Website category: sports
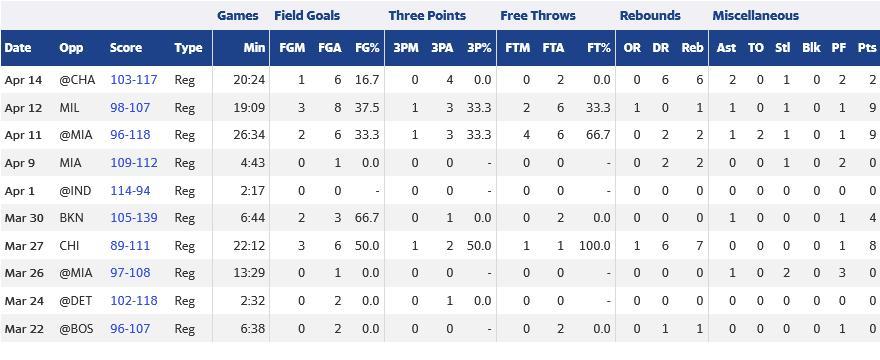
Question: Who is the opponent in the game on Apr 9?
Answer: MIA

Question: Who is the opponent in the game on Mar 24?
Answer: DET

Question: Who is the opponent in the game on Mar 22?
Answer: BOS

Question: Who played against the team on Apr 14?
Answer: CHA

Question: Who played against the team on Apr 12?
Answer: MIL

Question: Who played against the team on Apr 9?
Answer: MIA

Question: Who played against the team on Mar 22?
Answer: BOS

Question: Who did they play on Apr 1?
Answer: IND

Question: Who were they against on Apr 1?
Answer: IND

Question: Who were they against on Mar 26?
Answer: MIA

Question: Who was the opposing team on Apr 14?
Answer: CHA

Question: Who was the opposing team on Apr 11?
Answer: MIA

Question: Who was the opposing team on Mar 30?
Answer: BKN

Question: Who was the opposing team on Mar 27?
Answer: CHI

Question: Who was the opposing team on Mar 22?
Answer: BOS

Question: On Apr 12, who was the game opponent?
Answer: MIL

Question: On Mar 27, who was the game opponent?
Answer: CHI

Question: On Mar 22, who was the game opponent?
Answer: BOS

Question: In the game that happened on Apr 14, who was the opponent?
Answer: CHA

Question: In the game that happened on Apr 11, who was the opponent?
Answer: MIA

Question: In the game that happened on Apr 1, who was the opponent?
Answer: IND

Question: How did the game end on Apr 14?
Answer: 103-117

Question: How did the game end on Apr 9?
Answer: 109-112

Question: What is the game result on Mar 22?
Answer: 96-107

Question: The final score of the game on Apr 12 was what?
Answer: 98-107

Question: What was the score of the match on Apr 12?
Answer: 98-107

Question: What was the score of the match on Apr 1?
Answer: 114-94

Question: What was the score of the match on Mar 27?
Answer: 89-111

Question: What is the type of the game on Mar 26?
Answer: Reg

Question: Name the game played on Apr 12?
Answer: Reg

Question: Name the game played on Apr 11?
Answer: Reg

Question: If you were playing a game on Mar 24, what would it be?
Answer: Reg

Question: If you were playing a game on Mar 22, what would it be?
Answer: Reg

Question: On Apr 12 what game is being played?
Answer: Reg

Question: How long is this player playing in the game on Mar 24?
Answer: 2:32

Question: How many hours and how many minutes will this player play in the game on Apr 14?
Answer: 20:24

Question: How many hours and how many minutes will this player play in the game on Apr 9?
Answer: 4:43

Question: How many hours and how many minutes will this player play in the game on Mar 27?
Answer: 22:12

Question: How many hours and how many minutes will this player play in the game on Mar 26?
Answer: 13:29

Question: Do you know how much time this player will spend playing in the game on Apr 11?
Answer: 26:34

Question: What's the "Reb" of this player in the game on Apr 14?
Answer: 6

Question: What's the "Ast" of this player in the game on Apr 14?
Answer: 2

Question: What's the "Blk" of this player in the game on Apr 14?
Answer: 0

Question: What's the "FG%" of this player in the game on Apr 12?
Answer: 37.5

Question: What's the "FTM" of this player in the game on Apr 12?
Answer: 2

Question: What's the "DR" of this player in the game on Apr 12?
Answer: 0

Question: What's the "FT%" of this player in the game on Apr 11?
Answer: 66.7

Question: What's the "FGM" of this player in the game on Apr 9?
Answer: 0

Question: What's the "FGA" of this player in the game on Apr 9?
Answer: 1

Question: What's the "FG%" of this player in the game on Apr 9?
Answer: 0.0

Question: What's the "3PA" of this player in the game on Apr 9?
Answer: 0

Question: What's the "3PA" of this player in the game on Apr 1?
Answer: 0

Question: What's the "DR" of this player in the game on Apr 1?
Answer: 0

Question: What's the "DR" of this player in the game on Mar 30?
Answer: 0

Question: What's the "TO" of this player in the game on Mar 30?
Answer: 0

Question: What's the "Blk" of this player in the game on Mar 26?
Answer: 0

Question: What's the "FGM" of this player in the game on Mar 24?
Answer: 0

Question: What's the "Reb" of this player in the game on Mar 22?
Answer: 1

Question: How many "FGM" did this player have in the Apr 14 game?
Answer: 1

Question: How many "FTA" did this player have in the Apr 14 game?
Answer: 2

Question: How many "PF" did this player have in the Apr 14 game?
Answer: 2

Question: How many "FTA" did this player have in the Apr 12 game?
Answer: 6

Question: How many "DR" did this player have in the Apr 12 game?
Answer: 0

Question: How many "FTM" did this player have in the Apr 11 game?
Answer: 4